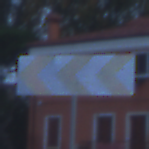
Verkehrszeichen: RichtungstafelnInKurvenGrossRechts
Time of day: Dawn
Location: Outdoor (Urban)
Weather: PartlyCloudy
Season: NotSpecified
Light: Natural